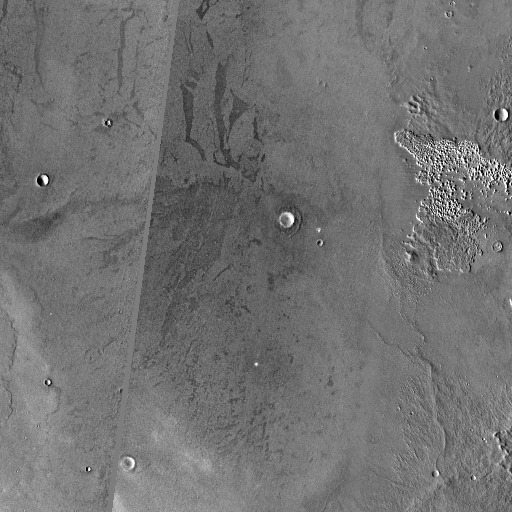
Crater classes present: Background, Other